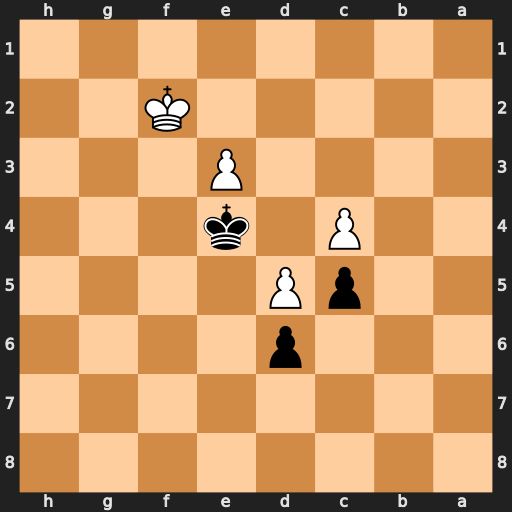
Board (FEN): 8/8/3p4/2pP4/2P1k3/4P3/5K2/8
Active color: b
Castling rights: -
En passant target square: -
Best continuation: Kd3 e4 Kxe4